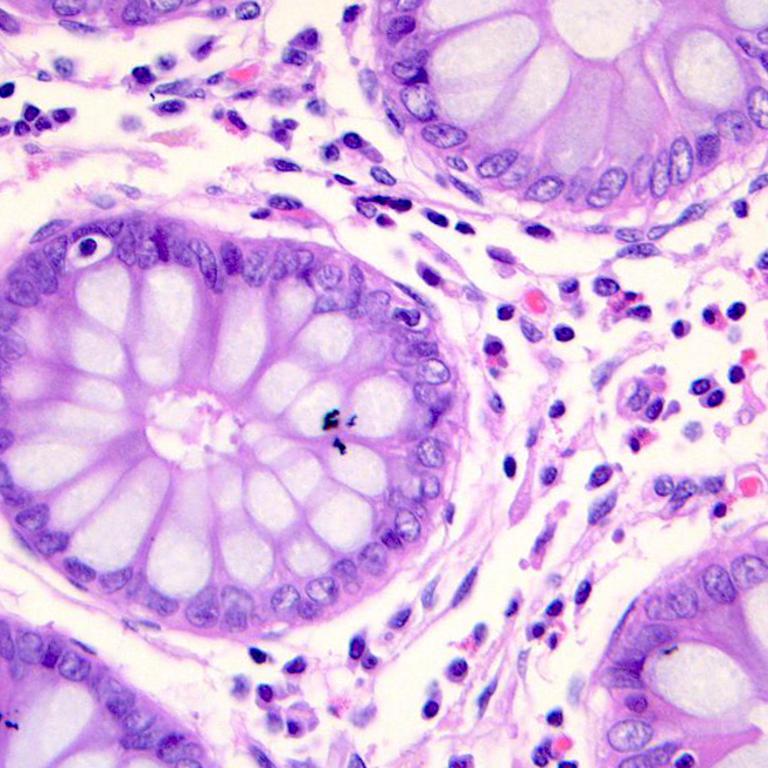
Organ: colon
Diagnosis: benign